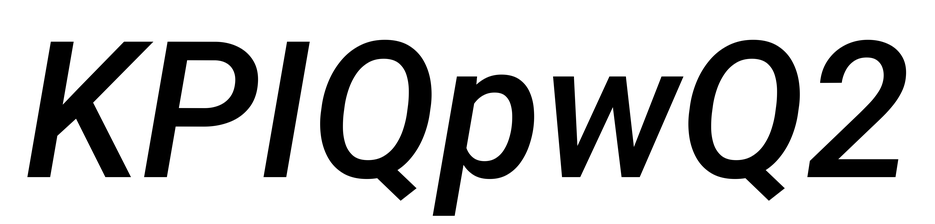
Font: Roboto-Italic_Medium_Italic